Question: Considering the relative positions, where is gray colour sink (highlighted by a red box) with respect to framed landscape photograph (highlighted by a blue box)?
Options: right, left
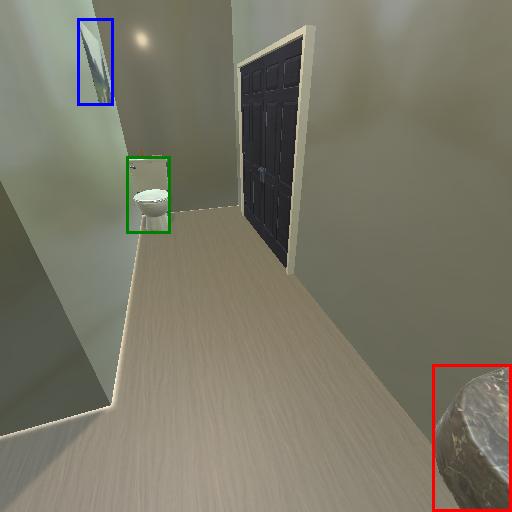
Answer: right